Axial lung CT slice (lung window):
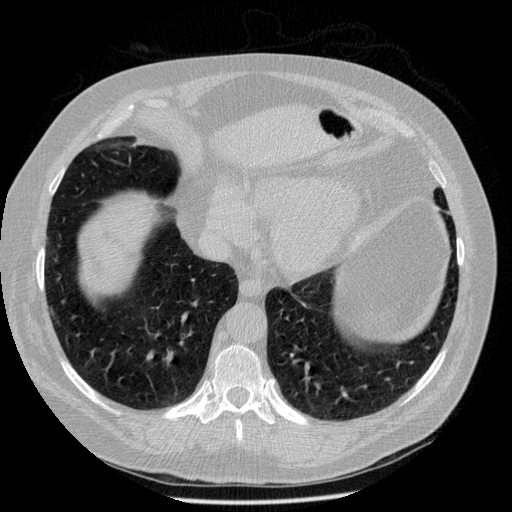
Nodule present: no